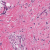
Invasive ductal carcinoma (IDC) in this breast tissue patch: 0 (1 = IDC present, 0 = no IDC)